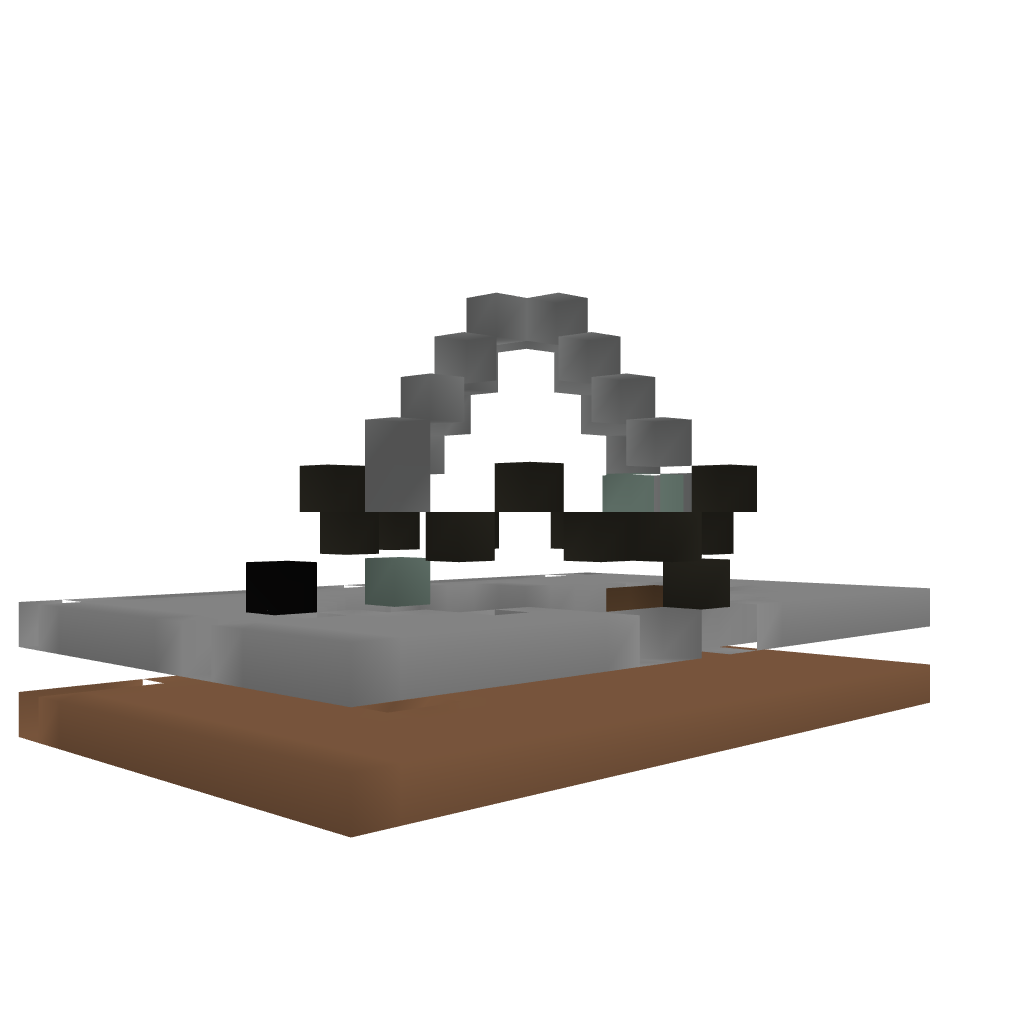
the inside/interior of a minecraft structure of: Lost Temple [Small]